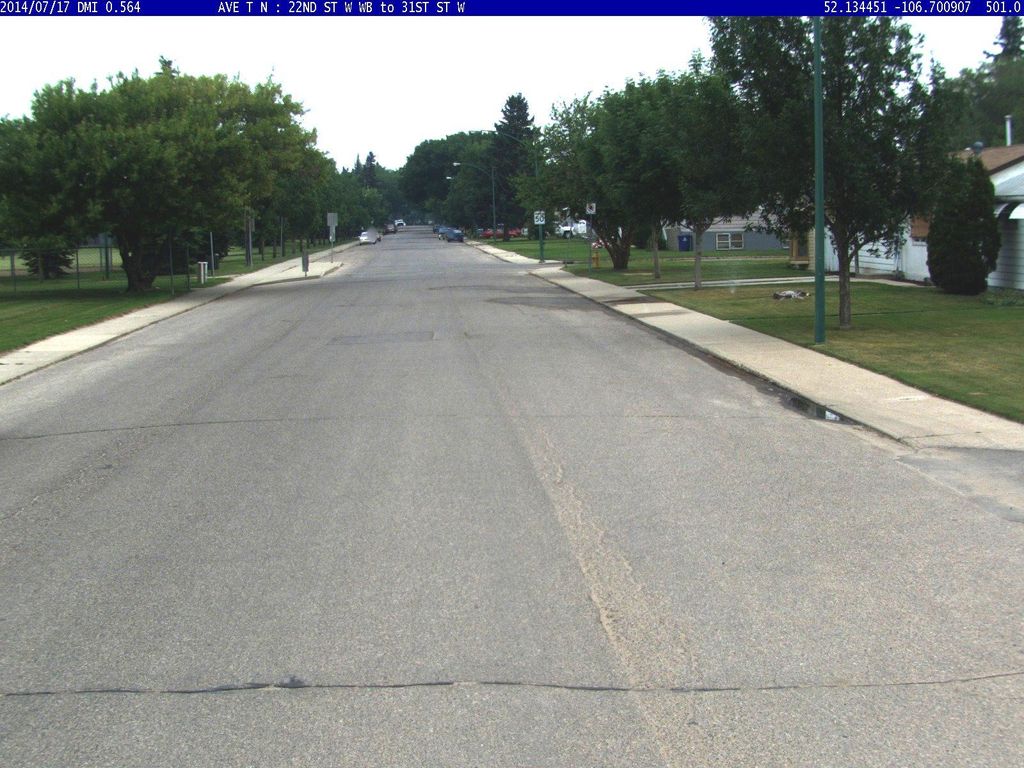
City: saskatoon